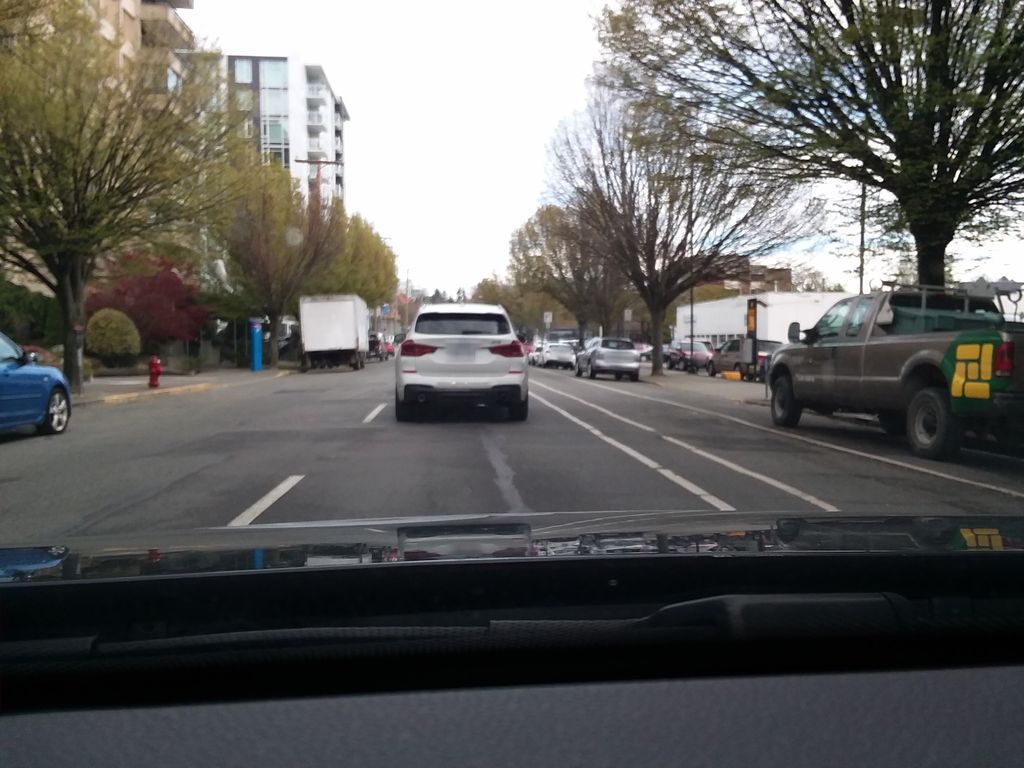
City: victoria